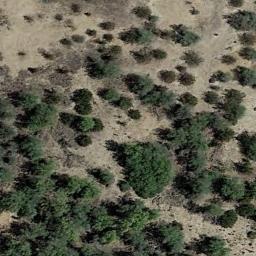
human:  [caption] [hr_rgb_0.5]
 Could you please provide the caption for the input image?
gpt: A lot of connected green chaparrals grow in the desert .

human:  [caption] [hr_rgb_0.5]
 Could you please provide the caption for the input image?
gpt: There are several trees and some weeds in this desert .

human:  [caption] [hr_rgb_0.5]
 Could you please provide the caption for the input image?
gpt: Chaparral is densely distributed on the sand .

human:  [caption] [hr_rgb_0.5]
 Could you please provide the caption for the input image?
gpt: The chaparral is consist of dense green bushes .

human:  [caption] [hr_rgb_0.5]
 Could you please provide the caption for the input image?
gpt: The plants in the chaparral vary in size .